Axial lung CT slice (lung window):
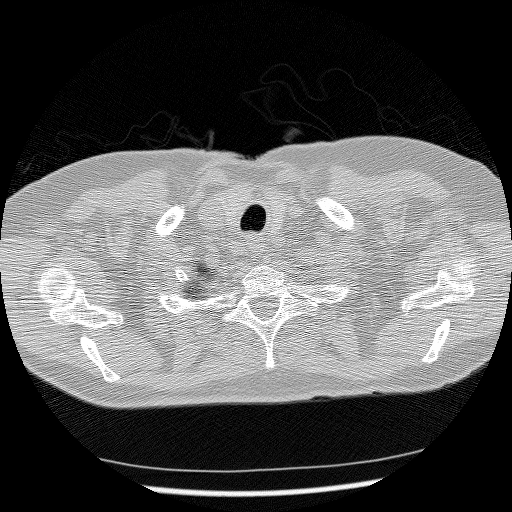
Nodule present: no